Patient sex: F
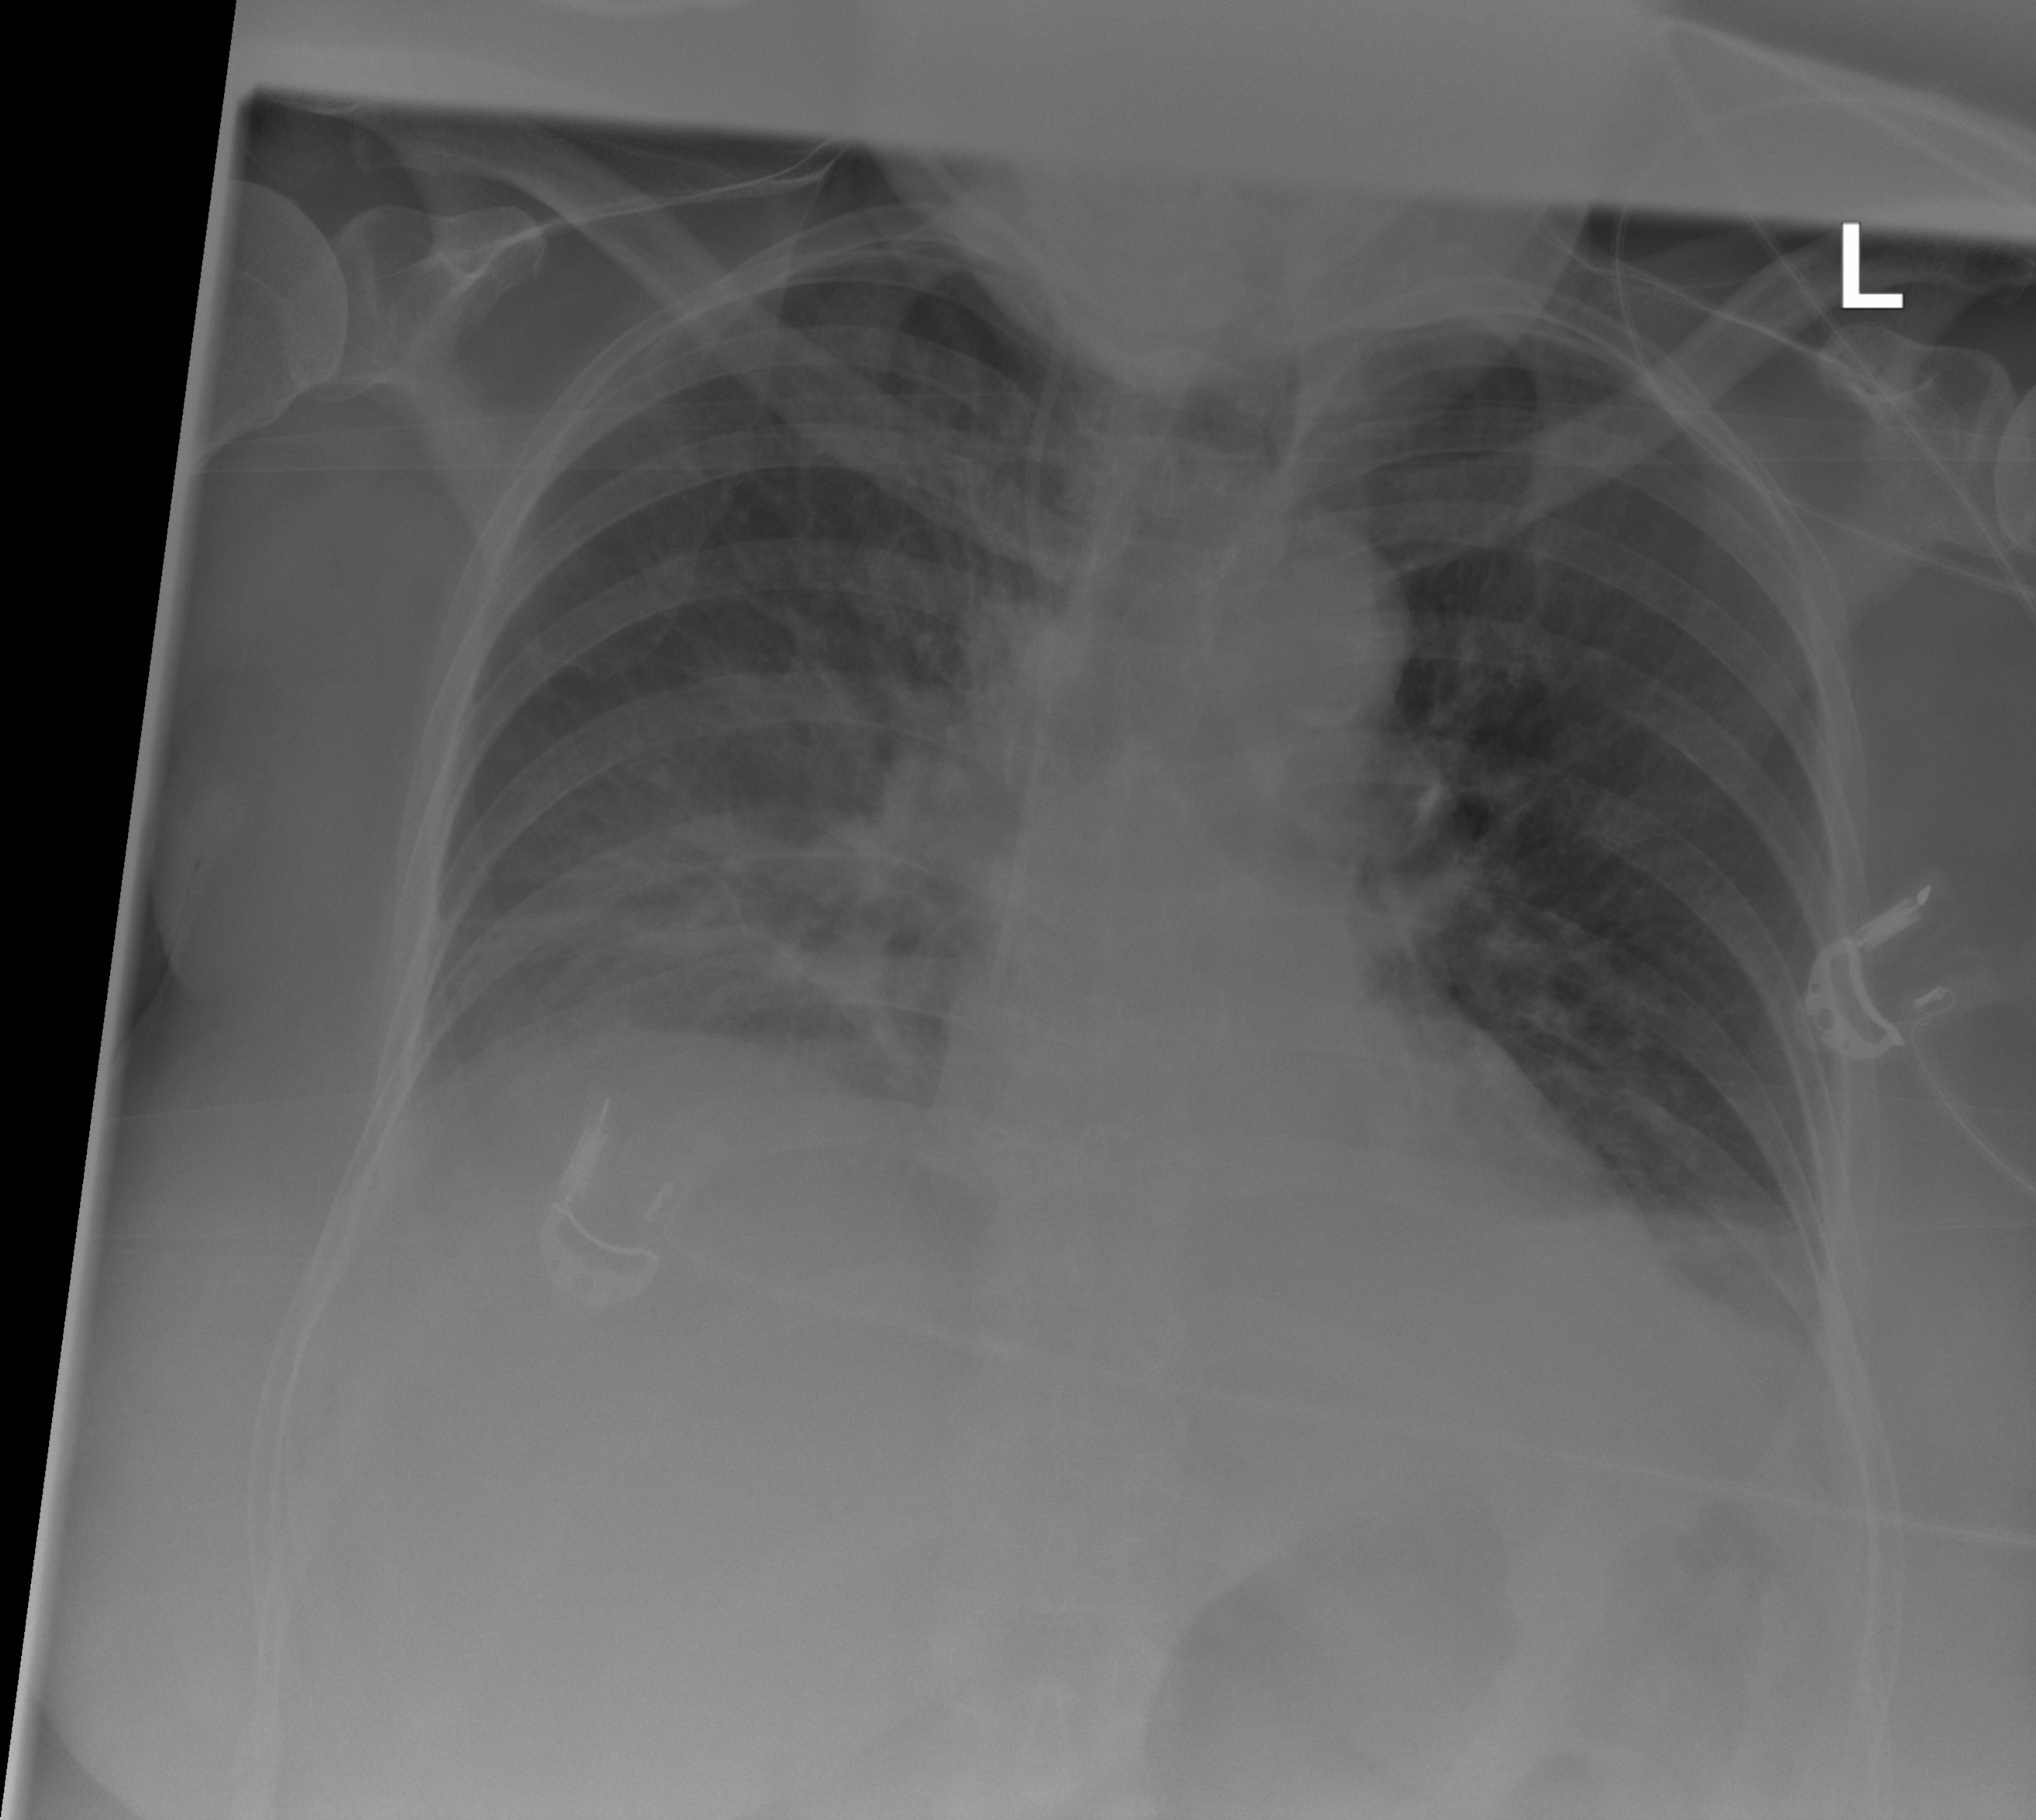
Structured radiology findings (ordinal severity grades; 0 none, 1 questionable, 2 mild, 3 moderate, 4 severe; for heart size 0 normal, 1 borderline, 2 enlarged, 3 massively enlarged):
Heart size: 0
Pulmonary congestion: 0
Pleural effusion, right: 2
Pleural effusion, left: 2
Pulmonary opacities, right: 0
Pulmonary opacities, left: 0
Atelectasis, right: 2
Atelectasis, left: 2